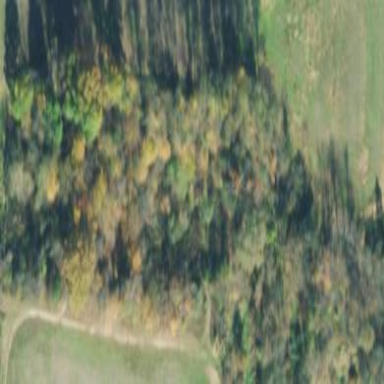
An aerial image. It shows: Serene woodland landscape.